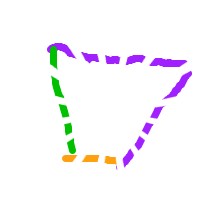
Shape: trapezoid